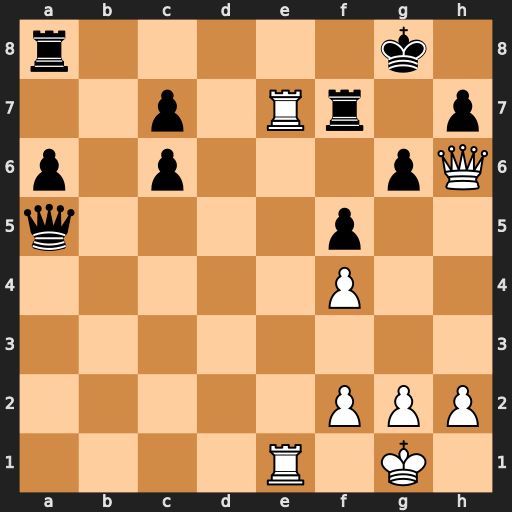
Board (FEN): r5k1/2p1Rr1p/p1p3pQ/q4p2/5P2/8/5PPP/4R1K1
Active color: w
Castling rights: -
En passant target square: -
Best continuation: Re8+ Rxe8 Rxe8+ Rf8 Rxf8#